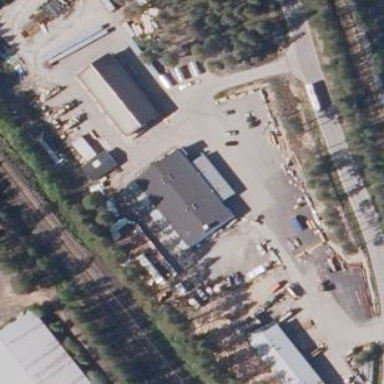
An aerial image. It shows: Hardware shop located in building.